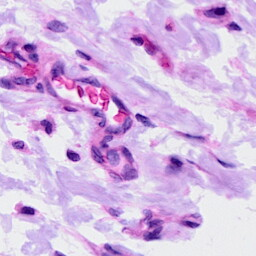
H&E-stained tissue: Ovarian